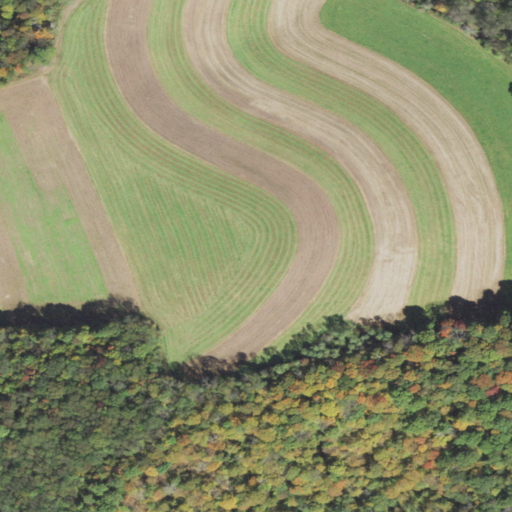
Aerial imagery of mountain in Pennsylvania named Miller Mountain containing pasture, deciduous forest, mixed forest, and barren land